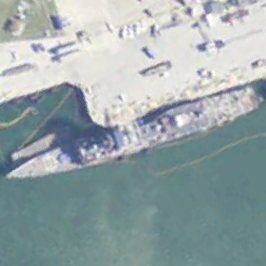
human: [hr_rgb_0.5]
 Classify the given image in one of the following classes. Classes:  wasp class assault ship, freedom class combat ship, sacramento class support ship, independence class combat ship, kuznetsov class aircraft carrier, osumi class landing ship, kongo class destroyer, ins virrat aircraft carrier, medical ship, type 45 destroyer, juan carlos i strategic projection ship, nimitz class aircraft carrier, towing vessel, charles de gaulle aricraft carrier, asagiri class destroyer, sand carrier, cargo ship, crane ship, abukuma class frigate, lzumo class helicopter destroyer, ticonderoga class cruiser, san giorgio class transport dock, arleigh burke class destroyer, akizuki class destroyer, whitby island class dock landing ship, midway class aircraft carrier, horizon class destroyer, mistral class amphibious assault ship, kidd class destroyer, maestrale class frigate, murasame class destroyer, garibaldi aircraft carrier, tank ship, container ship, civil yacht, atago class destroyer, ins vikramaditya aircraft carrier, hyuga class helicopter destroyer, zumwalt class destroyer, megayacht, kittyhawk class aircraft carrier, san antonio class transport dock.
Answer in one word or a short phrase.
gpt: Ticonderoga class cruiser